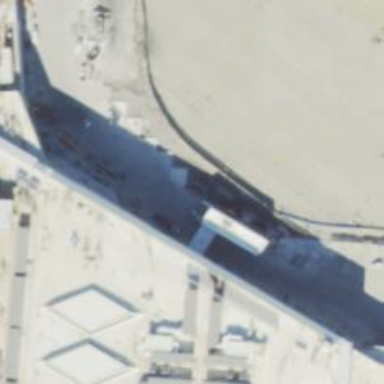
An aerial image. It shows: Airport gate.